Field crop: tomato
Growth stage: 2
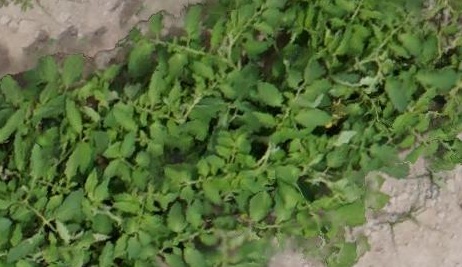
Species: tomato